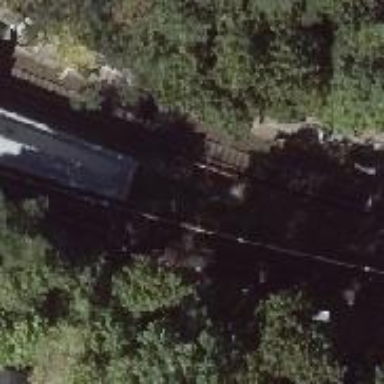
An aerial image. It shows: Railway signal.